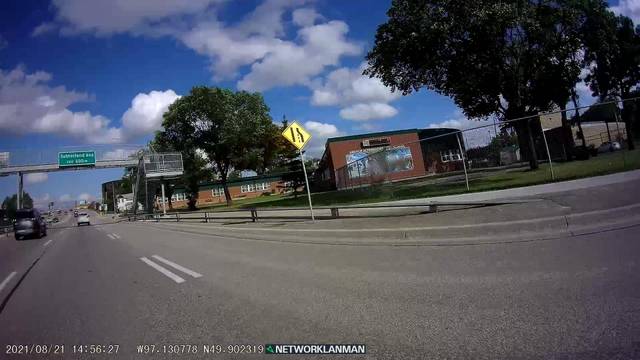
Region: Canada
Coordinates: 49.902, -97.13